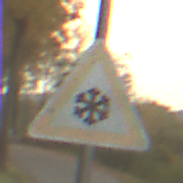
Verkehrszeichen: SchneeOderEisglaette
Umgebung: Outdoor, Nature
Tageszeit: SunriseSunset
Wetter: PartlyCloudy
Licht: Natural
Jahreszeit: NotSpecified
Kontrast: LowContrast